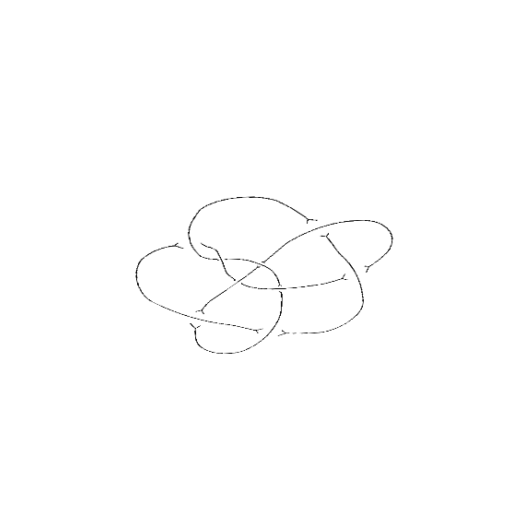
Crossing number: 9